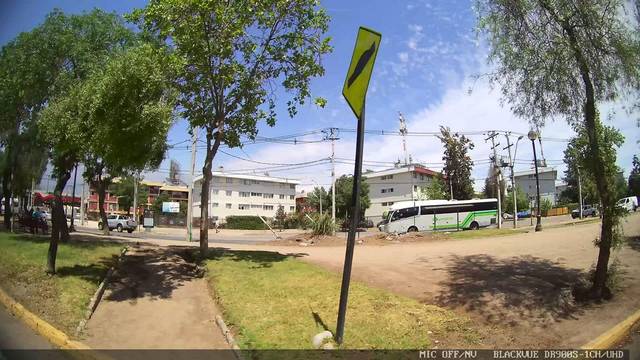
Region: Chile
Coordinates: -33.47, -70.578